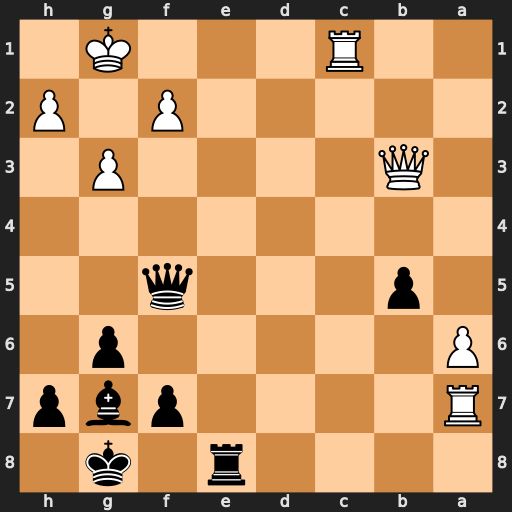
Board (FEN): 4r1k1/R4pbp/P5p1/1p3q2/8/1Q4P1/5P1P/2R3K1
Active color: b
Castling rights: -
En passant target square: -
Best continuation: Bd4 Rxf7 Qxf7 Qxf7+ Kxf7